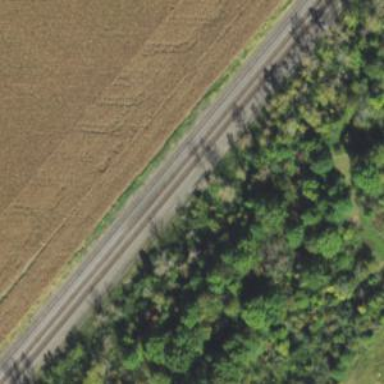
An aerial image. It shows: Railway track.